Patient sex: M
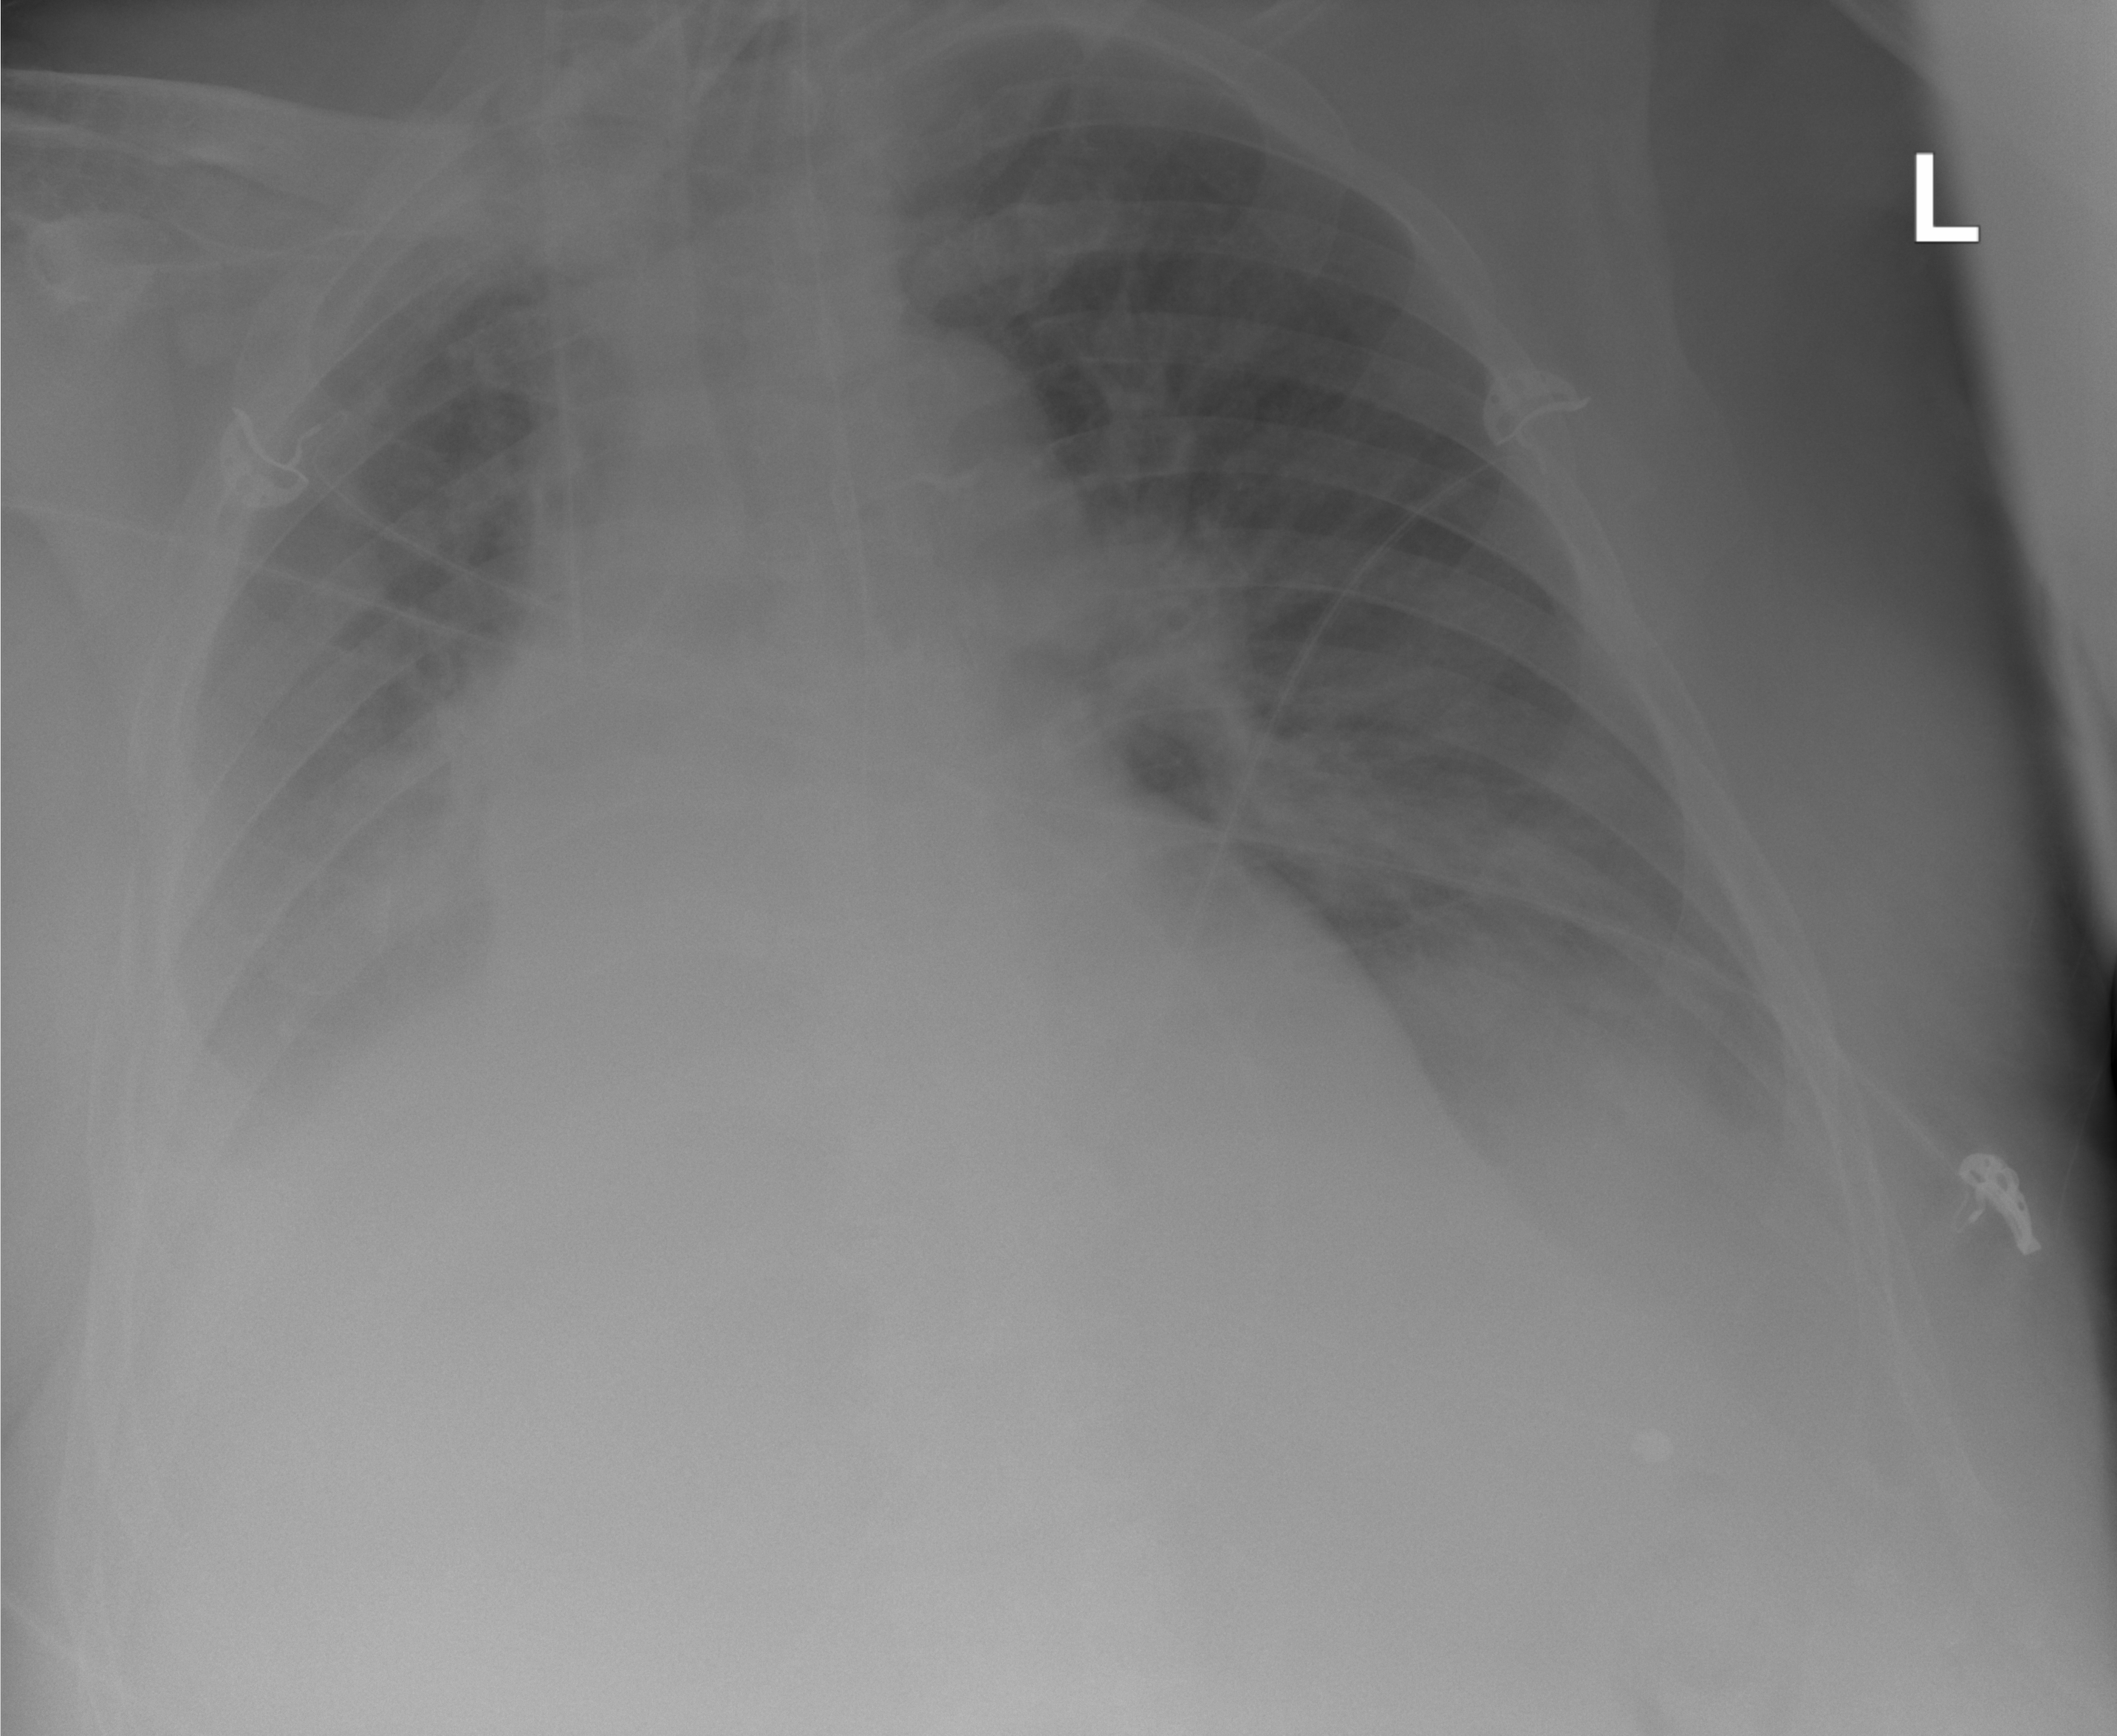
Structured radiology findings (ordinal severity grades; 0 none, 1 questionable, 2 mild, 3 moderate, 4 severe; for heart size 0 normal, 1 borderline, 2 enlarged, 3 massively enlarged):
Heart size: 1
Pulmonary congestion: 0
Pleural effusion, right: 3
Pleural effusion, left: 2
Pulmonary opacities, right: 0
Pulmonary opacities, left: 0
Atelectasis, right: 2
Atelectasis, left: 0